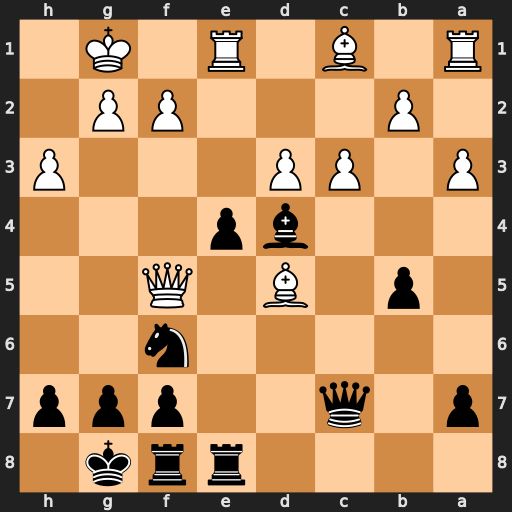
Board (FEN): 4rrk1/p1q2ppp/5n2/1p1B1Q2/3bp3/P1PP3P/1P3PP1/R1B1R1K1
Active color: b
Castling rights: -
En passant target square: -
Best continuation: Re5 Qf4 Nxd5 cxd4 Nxf4